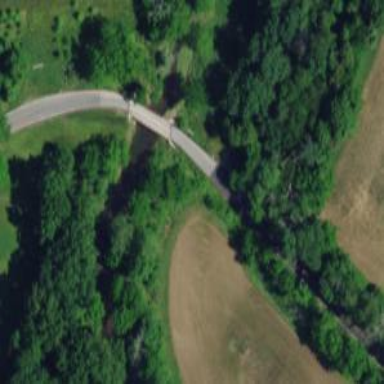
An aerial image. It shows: Tertiary road crossing truss bridge.